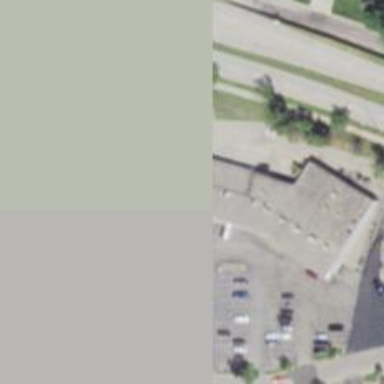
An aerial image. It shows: Clinic.